Question: Is it possible, using CSS transitions, to tilt (rotate) an element slightly off-horizontal during the first half of its movement--and tilt it back to horizontal during the second half, as it reaches the end of its movement? I don't want a 360-degree spin. Just a slight tilt, then tilt back again.
Here's a picture of the beginning, middle, and end of the transition I have in mind:

This question is best demonstrated by watching it. Here's a fiddle that shows what I would like to achieve--but I'd like to achieve it with CSS transitions, not JavaScript:
<URL>
When you run this, watch the gray box closely. It tilts a bit during motion, then reverses its tilt halfway through--so when it comes to rest, it is no longer tilted.
I would like whole motion this to happen in a single transition from one state to another simply by adding a class to an element--not in two transitions, because that would require me to time the end of one with the beginning of the next.
I suspect the answer would incorporate <URL>.
Thanks.
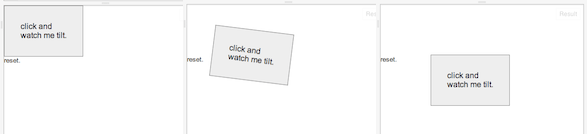
Answer: this would be the css for it:
'''
#card {
padding: 2em;
border: 1px solid gray;
display: inline-block;
position: relative;
background-color: #eee;
/*instead of infinite you can add a number of times you want it running*/
animation: moving infinite 6s;
}
@keyframes moving {
0%{
margin: 0;
}
50% {
-webkit-transform: rotate(45deg);
}
100% {
margin: 50px;
}
}
'''